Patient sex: F
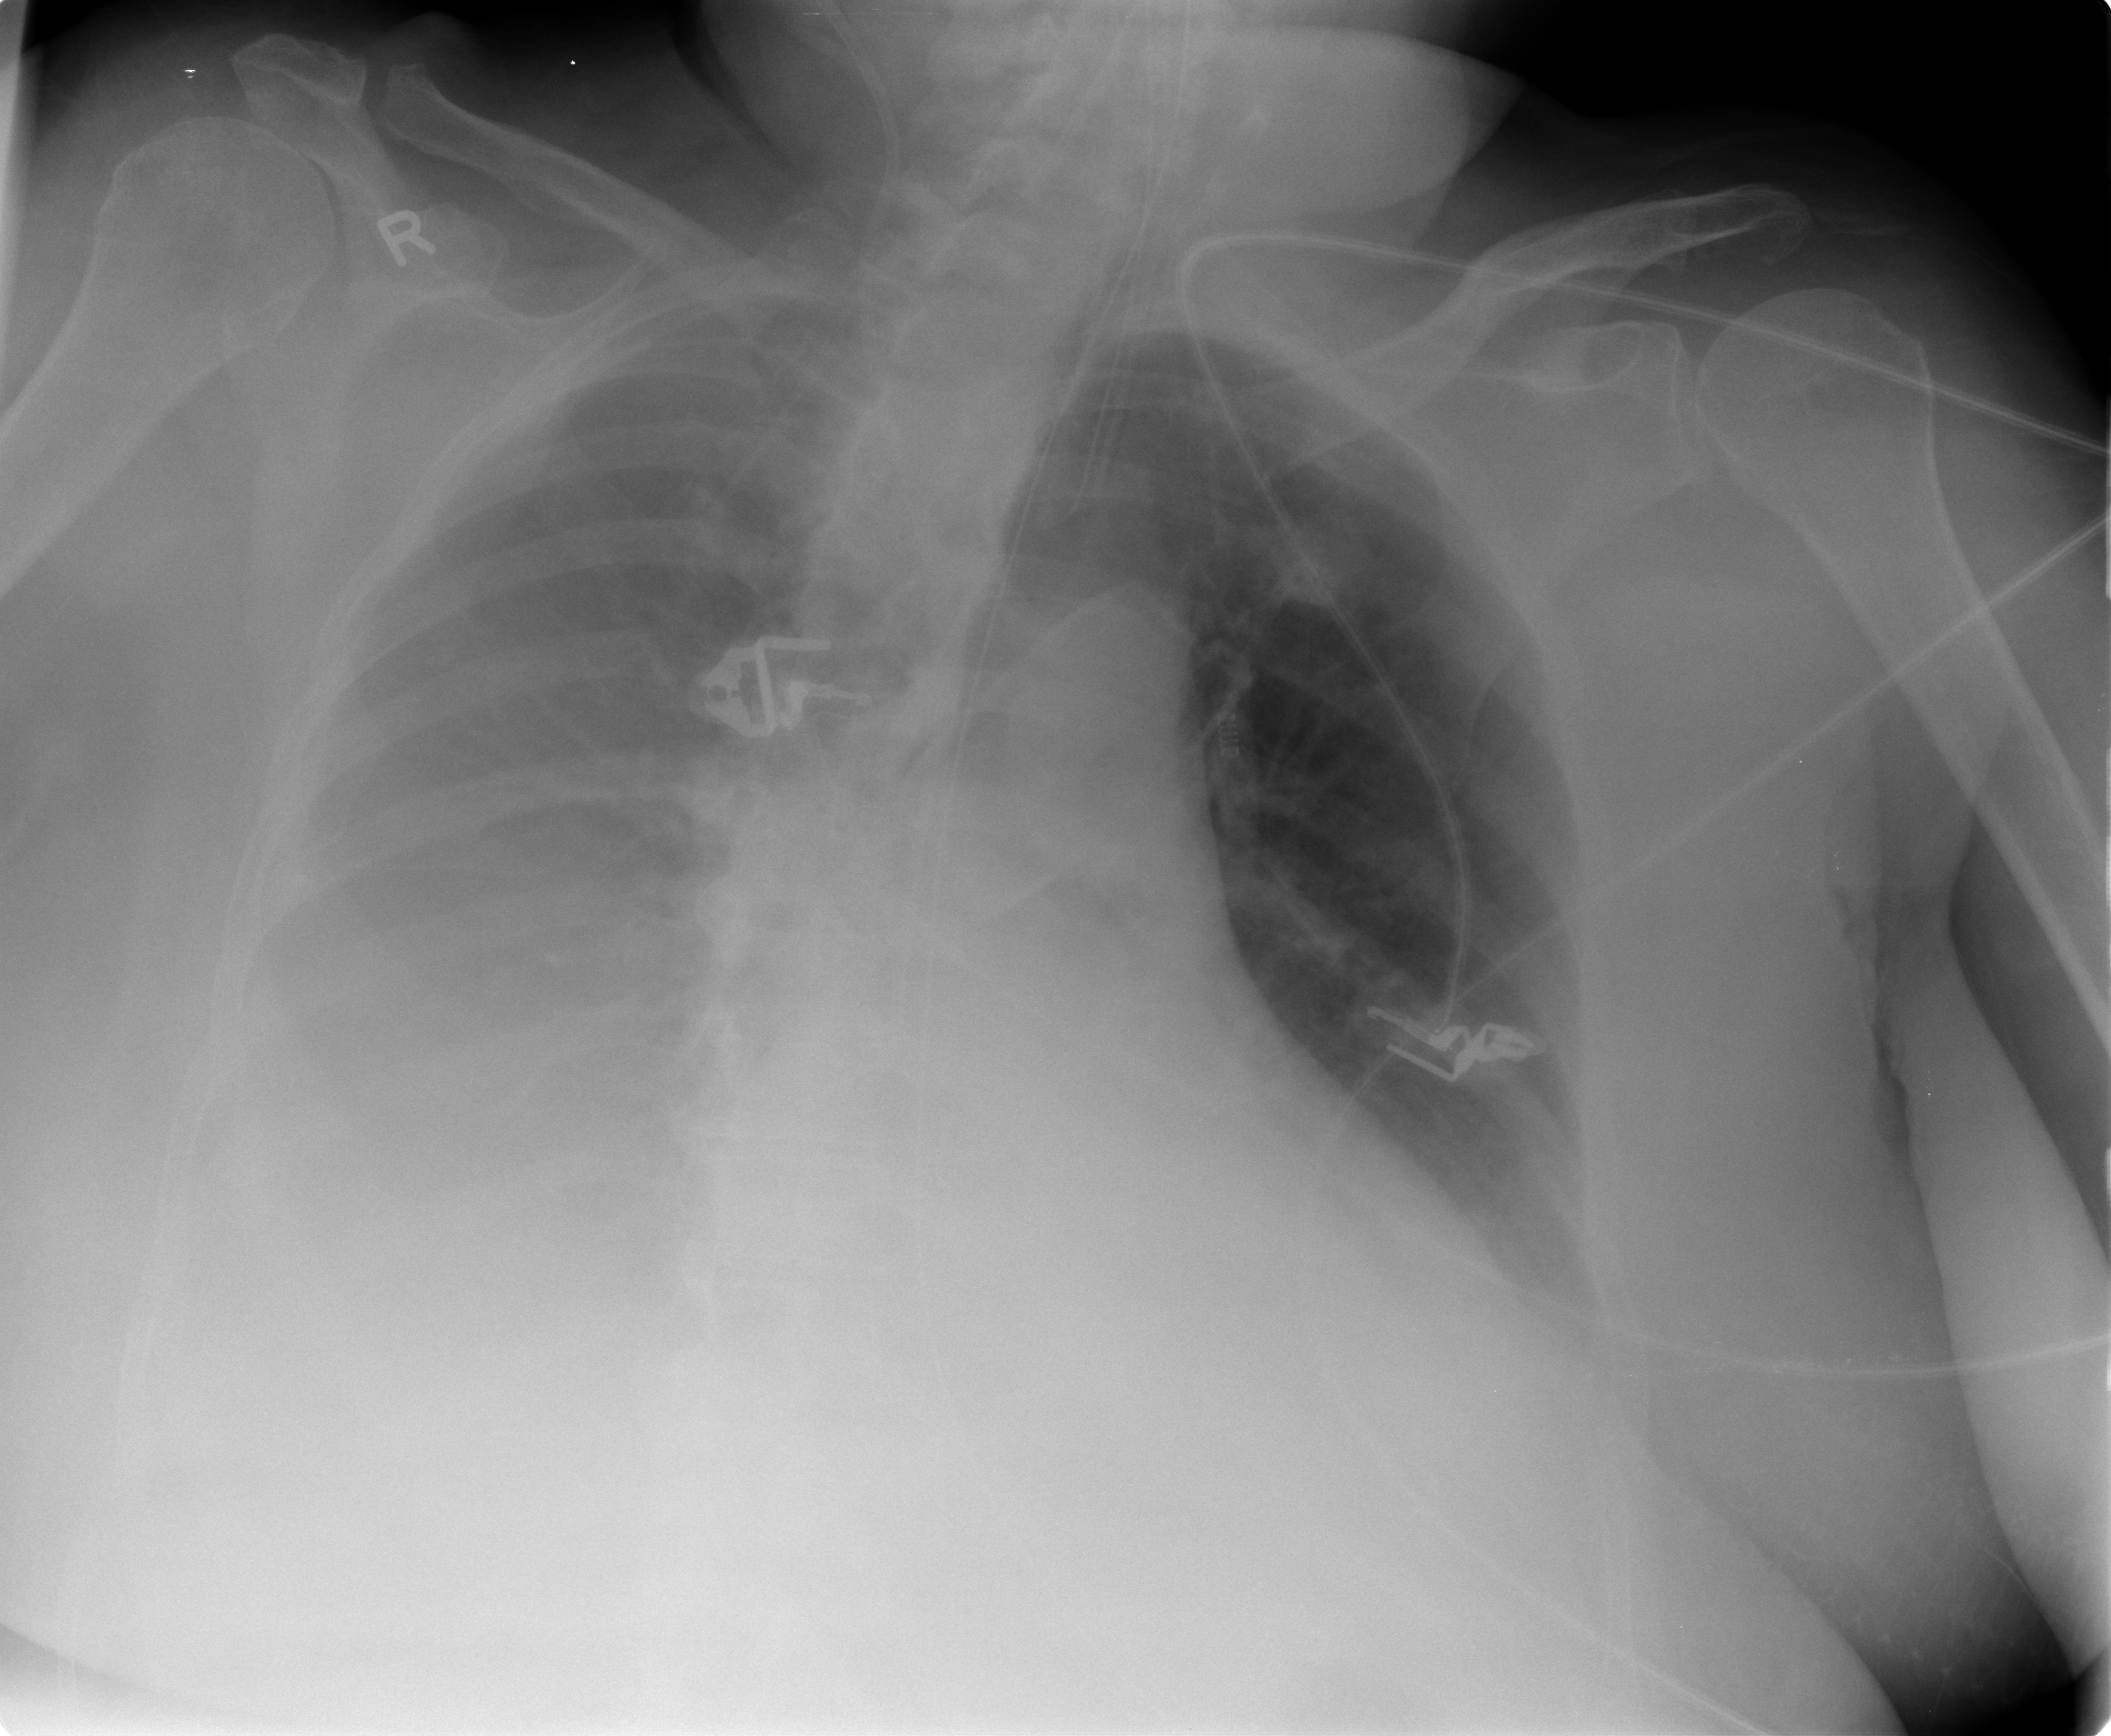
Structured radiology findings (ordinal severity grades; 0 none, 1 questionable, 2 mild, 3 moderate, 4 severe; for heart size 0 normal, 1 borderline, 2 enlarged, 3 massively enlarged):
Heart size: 0
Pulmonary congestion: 3
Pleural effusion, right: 3
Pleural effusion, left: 2
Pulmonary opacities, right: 0
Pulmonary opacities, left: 0
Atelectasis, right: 3
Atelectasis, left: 2